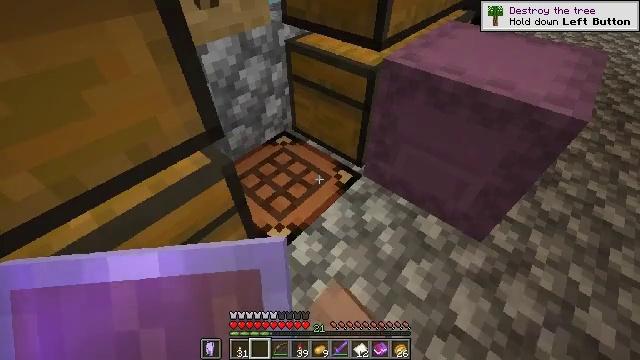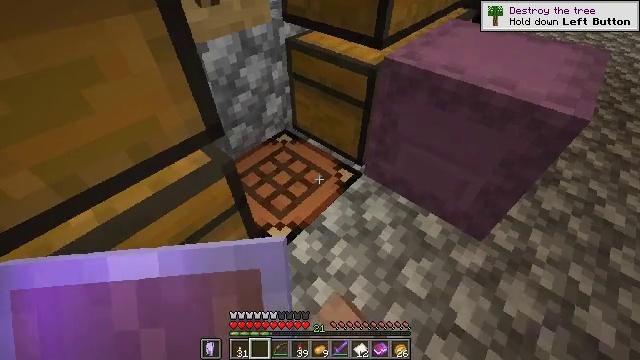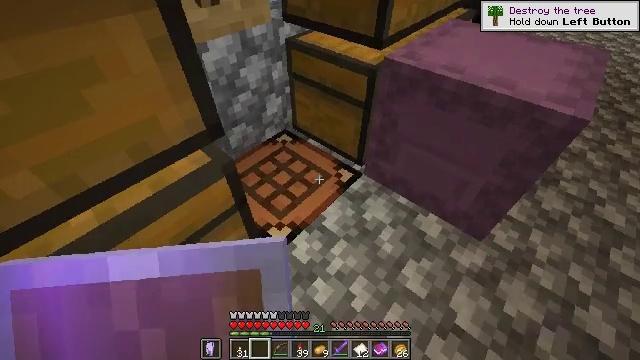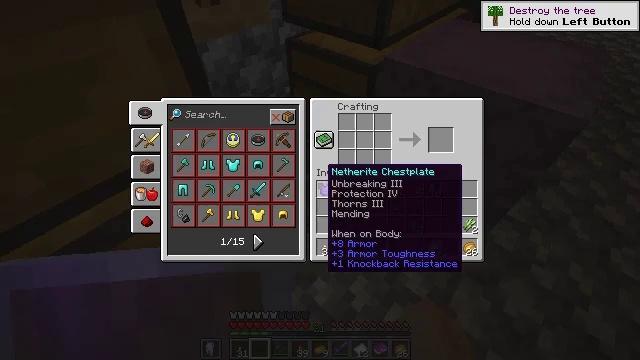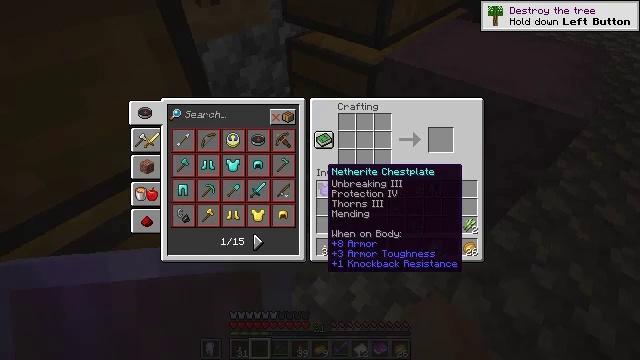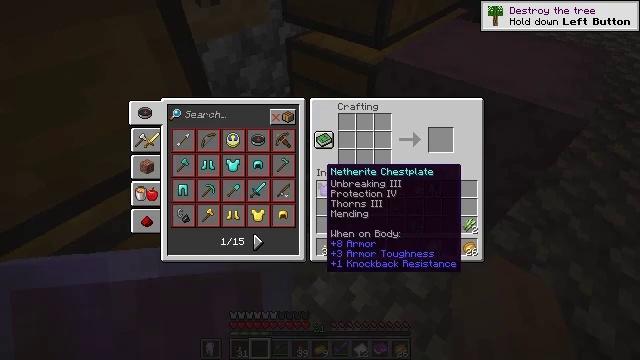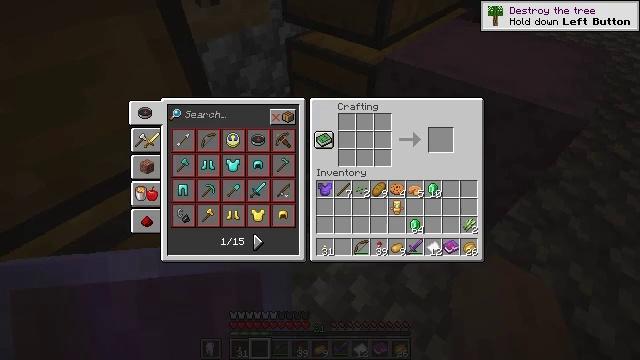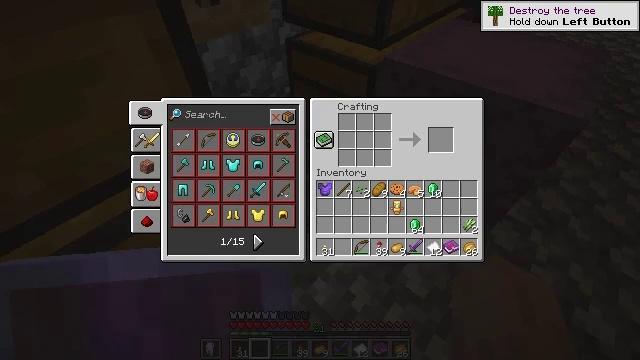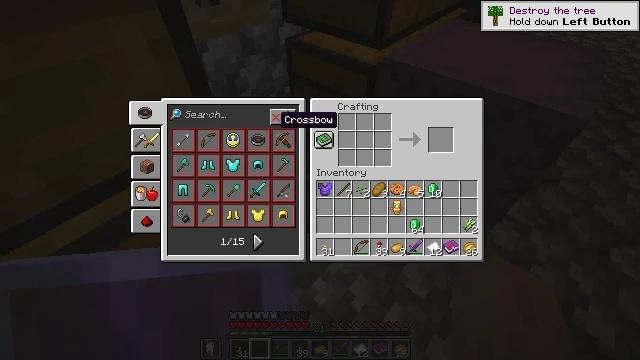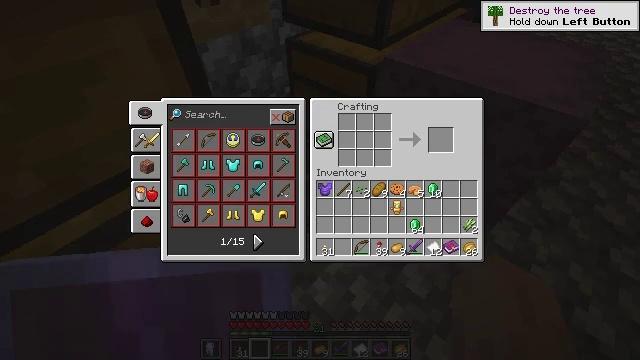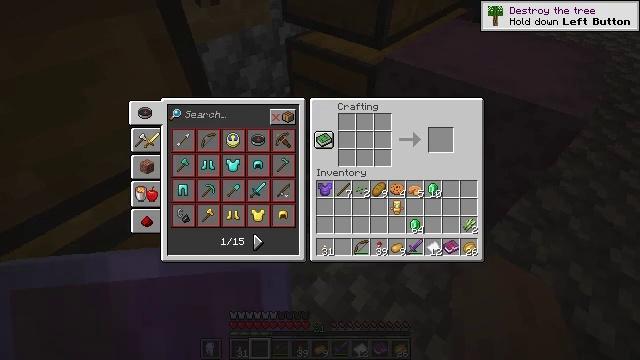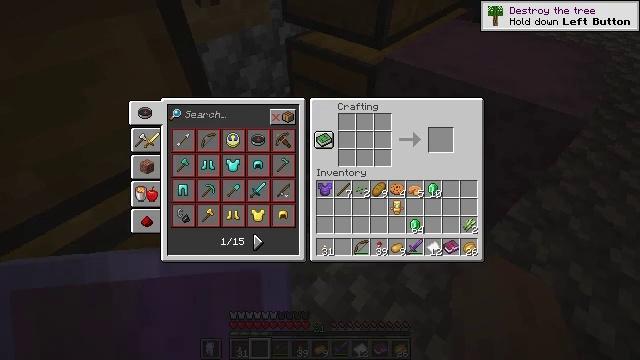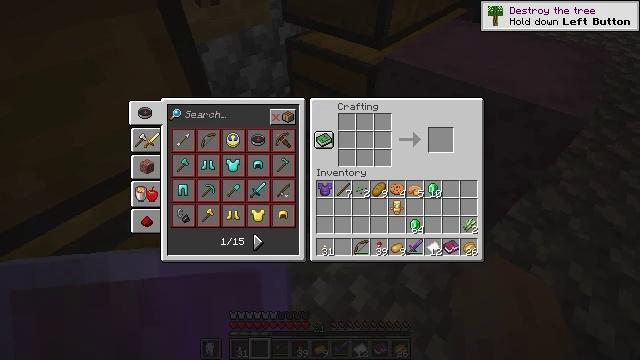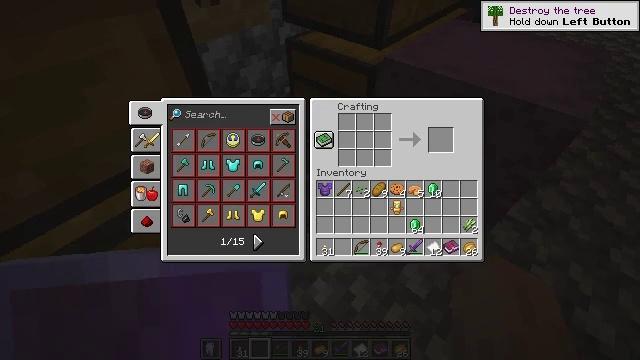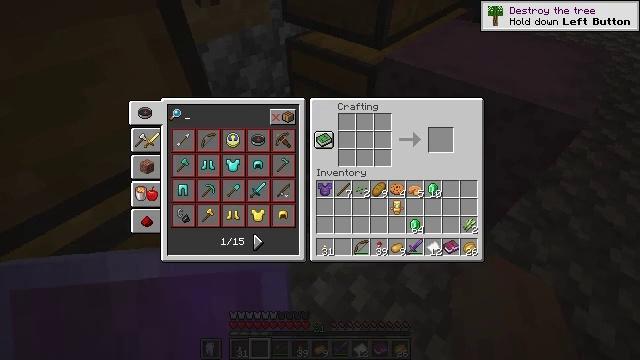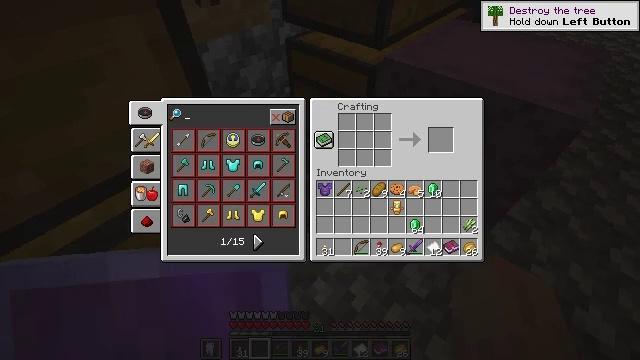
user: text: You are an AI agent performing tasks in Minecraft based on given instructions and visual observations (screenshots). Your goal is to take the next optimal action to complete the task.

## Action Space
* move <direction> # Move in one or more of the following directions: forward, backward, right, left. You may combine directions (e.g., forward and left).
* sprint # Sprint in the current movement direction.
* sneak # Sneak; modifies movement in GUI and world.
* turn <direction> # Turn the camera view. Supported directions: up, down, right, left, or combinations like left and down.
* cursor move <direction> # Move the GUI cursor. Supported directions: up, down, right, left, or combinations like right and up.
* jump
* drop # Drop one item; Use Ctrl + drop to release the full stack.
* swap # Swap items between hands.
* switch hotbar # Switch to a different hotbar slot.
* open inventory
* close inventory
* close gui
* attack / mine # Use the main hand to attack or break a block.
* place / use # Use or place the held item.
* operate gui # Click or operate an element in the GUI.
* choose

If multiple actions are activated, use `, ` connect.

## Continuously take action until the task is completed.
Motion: motion action
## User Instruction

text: Craft the emerald block at the crafting table.
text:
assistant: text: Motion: no_op
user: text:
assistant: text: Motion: no_op
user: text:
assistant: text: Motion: no_op
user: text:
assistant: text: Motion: no_op
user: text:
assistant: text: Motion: no_op
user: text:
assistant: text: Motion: cursor move up
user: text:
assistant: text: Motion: cursor move left and up
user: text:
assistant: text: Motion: cursor move left and up
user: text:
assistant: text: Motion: cursor move left and up
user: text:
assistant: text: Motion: no_op
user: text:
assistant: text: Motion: no_op
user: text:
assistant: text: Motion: no_op
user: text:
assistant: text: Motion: no_op
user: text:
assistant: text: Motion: operate gui
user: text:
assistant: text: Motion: operate gui
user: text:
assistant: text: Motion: operate gui
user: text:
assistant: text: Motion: no_op
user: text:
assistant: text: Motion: no_op
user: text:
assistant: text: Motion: no_op
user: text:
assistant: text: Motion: no_op
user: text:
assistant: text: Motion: no_op
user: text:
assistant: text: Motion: no_op
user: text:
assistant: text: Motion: no_op
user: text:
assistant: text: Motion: no_op
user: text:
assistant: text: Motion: no_op
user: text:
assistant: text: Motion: no_op
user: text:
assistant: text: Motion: close inventory
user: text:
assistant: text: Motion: close inventory
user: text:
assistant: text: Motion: close inventory
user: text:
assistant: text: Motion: close inventory